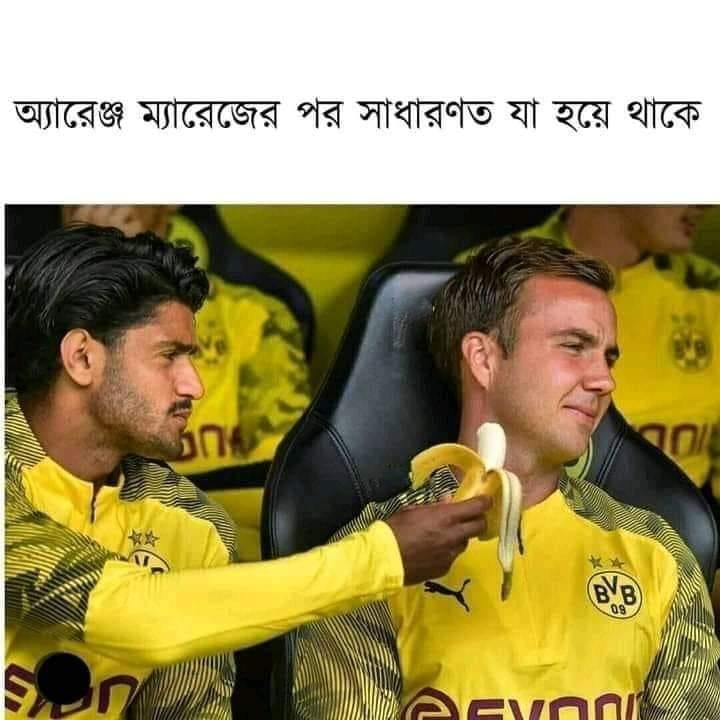
Caption: অ্যারেঞ্জ ম্যারেজের পর সাধারণত যা হয়ে থাকে
Label: hate